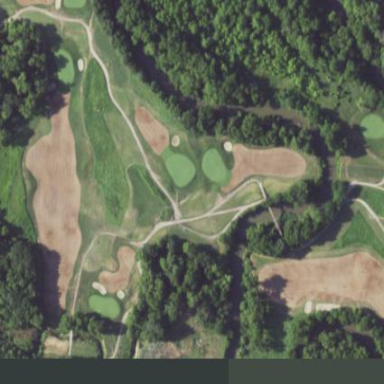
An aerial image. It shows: Golf course surrounded by greenery.